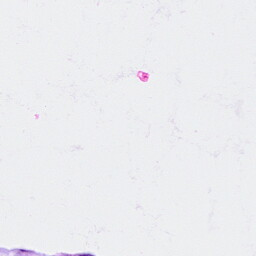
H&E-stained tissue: Ovarian